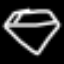
Label: diamond